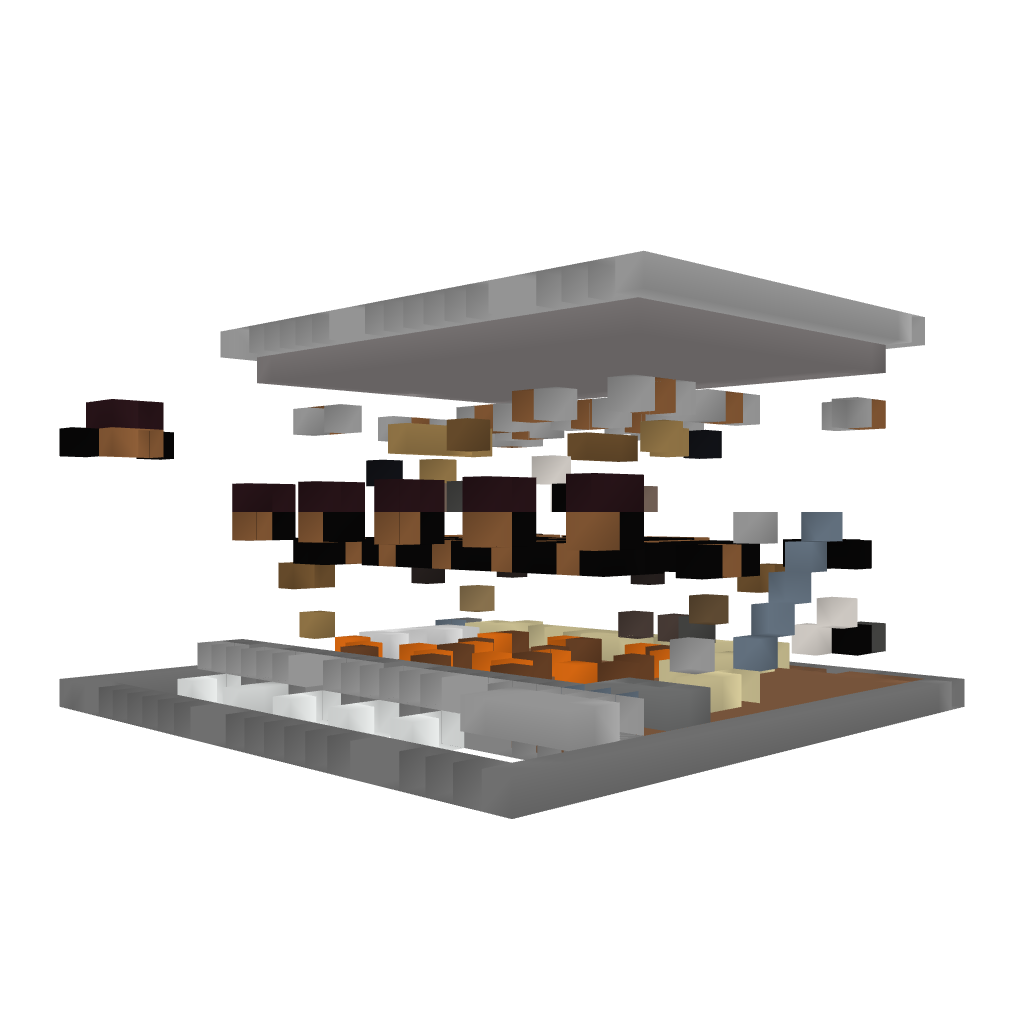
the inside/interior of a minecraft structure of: Lower-class Modern Convenience Store with Apartments